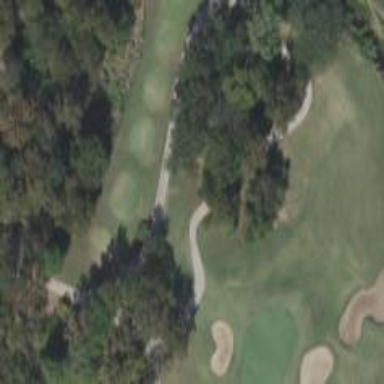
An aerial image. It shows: Golf rough area.